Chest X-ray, PA view. Patient: 69 years old, sex M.
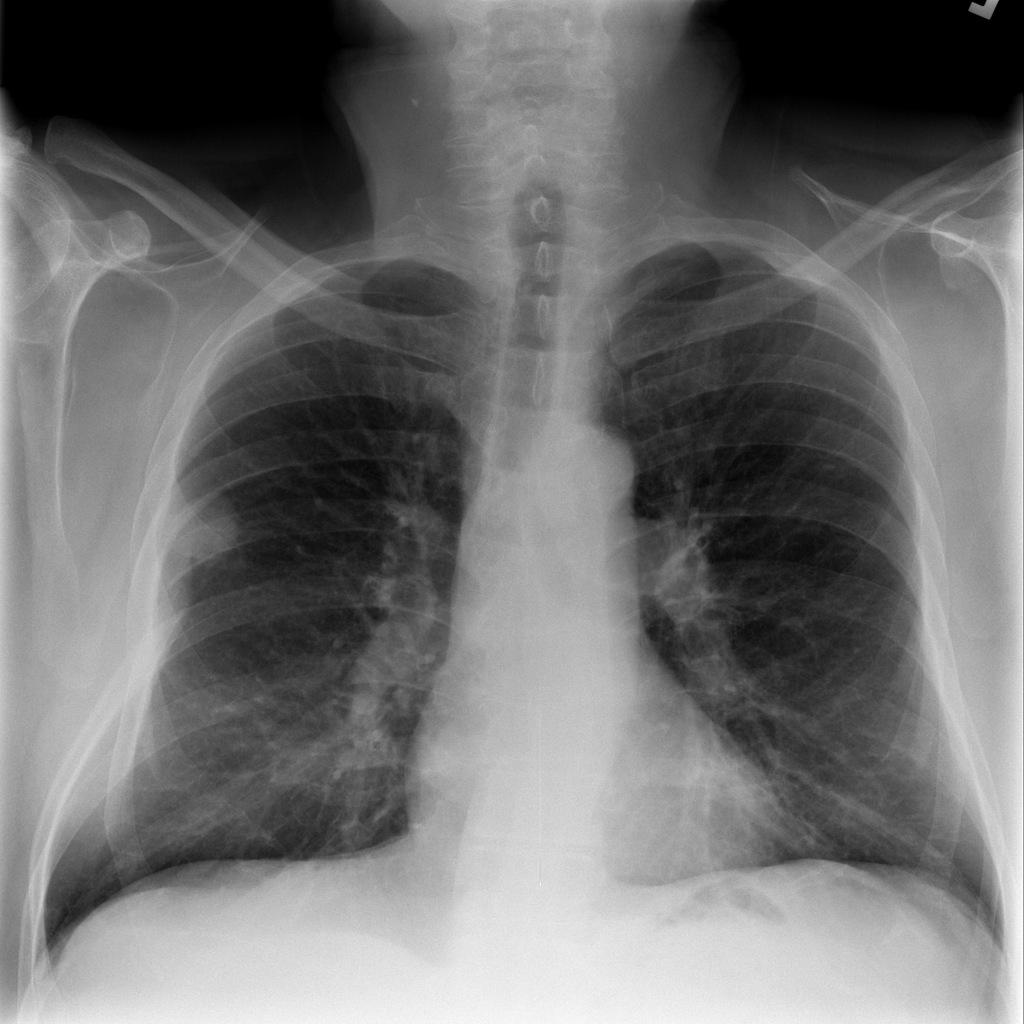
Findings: No Finding